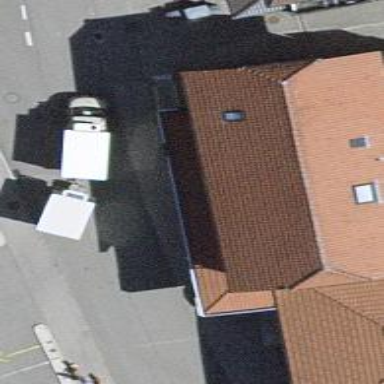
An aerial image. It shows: Post box.